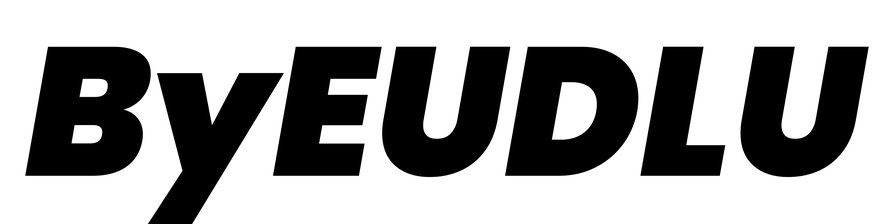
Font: Poppins-BlackItalic